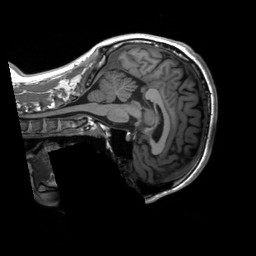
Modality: T1w
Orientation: sagittal
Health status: healthy
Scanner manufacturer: siemens
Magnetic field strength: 3 T
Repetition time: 2.3 s
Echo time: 0.00207 s